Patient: sex M, age 26
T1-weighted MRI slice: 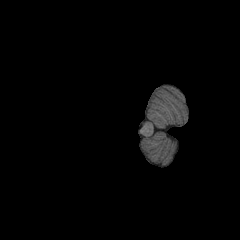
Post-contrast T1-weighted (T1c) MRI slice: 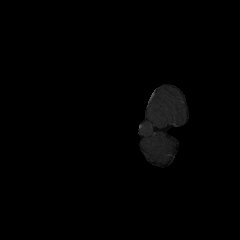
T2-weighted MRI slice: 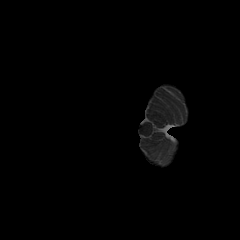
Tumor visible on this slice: no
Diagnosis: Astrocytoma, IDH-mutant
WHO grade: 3